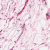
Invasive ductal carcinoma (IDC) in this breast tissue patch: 0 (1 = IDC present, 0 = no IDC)